【题型】解答题　【知识点】解析几何　【难度】easy
已知直线 $l: x + 2y - 2 = 0$ 交椭圆 $\frac{x^2}{4} + y^2 = 1$ 于点 $A$、$B$，点 $P$ 在此椭圆上运动。求点 $P$ 到直线 $l$ 的距离的最大值？
【解答】
\textbf{【答案】} $\frac{2\sqrt{10} + 2\sqrt{5}}{5}$

\textbf{【分析】} 首先求出与直线 $l$ 与椭圆相切的直线方程，则点 $P$ 到直线 $l$ 的距离的最大值即为其中一个切点到直线 $l$ 的距离，再利用两平行线间的距离公式计算可得。

\textbf{【详解】} 设与直线 $l: x + 2y - 2 = 0$ 平行的直线为 $x + 2y + m = 0$，

由
\[
\begin{cases}
x + 2y + m = 0 \\
\frac{x^2}{4} + y^2 = 1
\end{cases}
\]
消去 $x$ 整理得 $8y^2 + 4my + m^2 - 4 = 0$，

令 $\Delta = 0$，即 $16m^2 - 32(m^2 - 4) = 0$，解得 $m = \pm 2\sqrt{2}$，

所以直线 $x + 2y + 2\sqrt{2} = 0$、$x + 2y - 2\sqrt{2} = 0$ 均与椭圆相切且与直线 $l: x + 2y - 2 = 0$ 平行，

因为点 $P$ 在此椭圆上运动，要求点 $P$ 到直线 $l$ 的距离的最大值，

则当点 $P$ 在直线 $x + 2y + 2\sqrt{2} = 0$ 与椭圆的切点时，点 $P$ 到直线 $l$ 的距离最大，

此时点 $P$ 到直线 $l$ 的距离的最大值为两平行线 $x + 2y + 2\sqrt{2} = 0$ 与直线 $l: x + 2y - 2 = 0$ 的距离
\[
d = \frac{|2\sqrt{2} + 2|}{\sqrt{1^2 + 2^2}} = \frac{2\sqrt{10} + 2\sqrt{5}}{5},
\]
即点 $P$ 到直线 $l$ 的距离的最大值为 $\frac{2\sqrt{10} + 2\sqrt{5}}{5}$。

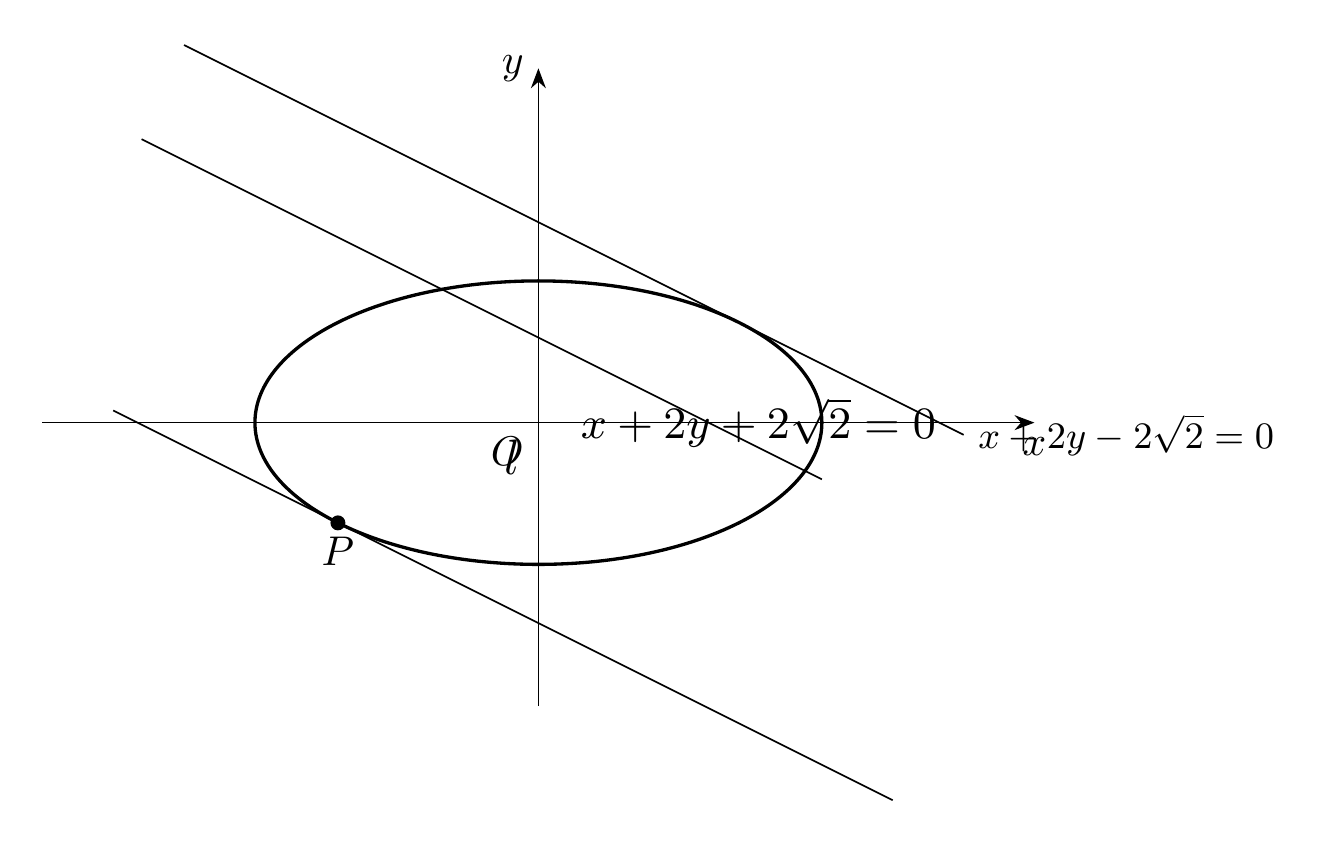